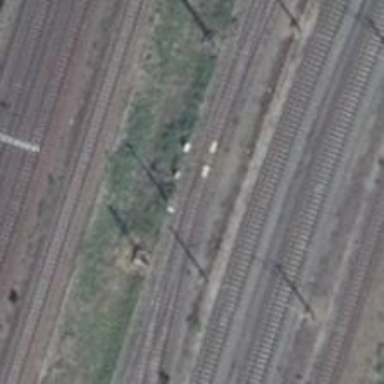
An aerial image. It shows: Railway switch.